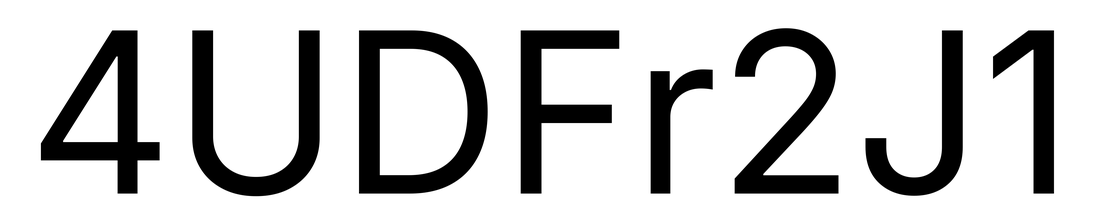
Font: Inter_Regular